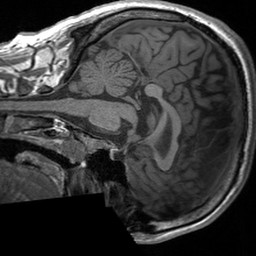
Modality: T1w
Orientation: sagittal
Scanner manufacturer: siemens
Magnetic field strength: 3 T
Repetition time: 1.54 s
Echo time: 0.00234 s